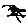
Label: hexagon